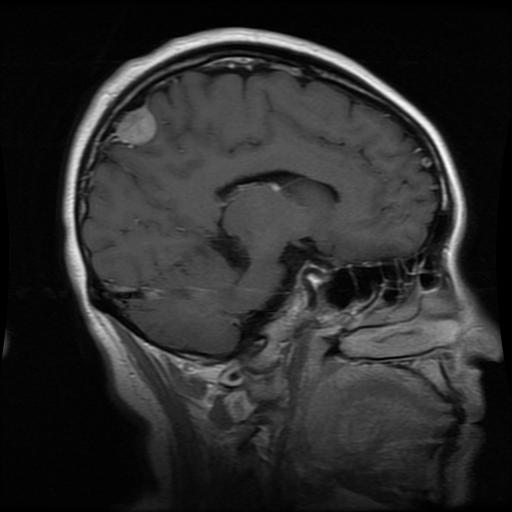
Label: meningioma